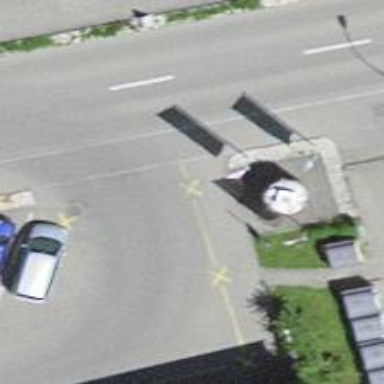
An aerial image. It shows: Disaster help point for emergencies.